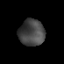
Tissue: prostate
Cell type: Epithelial cells
Senescence score: 0.3323
Nuclear area (px): 671
Mean DAPI intensity: 69.173